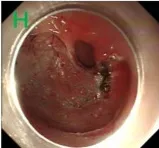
(G,H) The procedure of ESD.
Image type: endoscopy (airway_endoscopy)